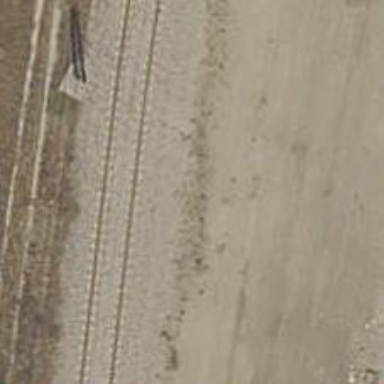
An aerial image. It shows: Rail yard with electrified contact lines for the trains.